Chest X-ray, PA view. Patient: 54 years old, sex F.
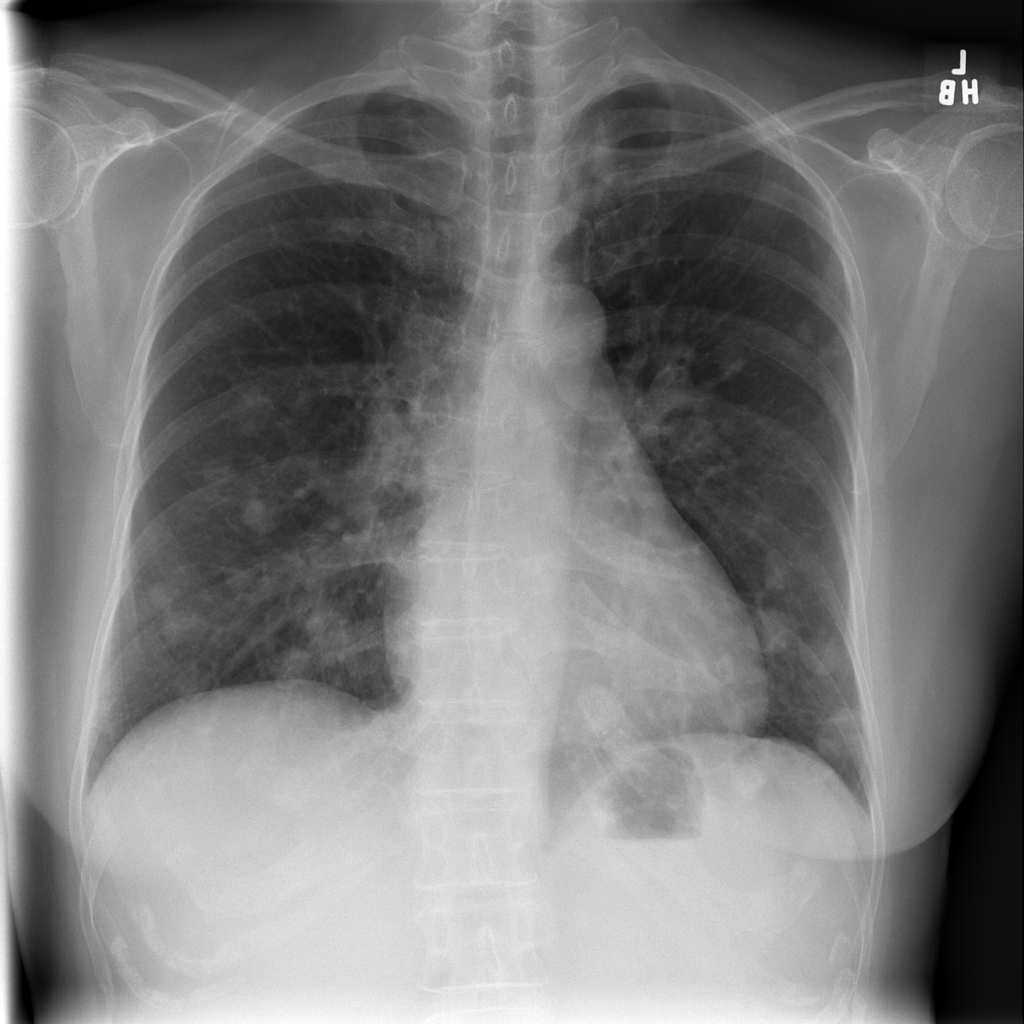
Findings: Mass